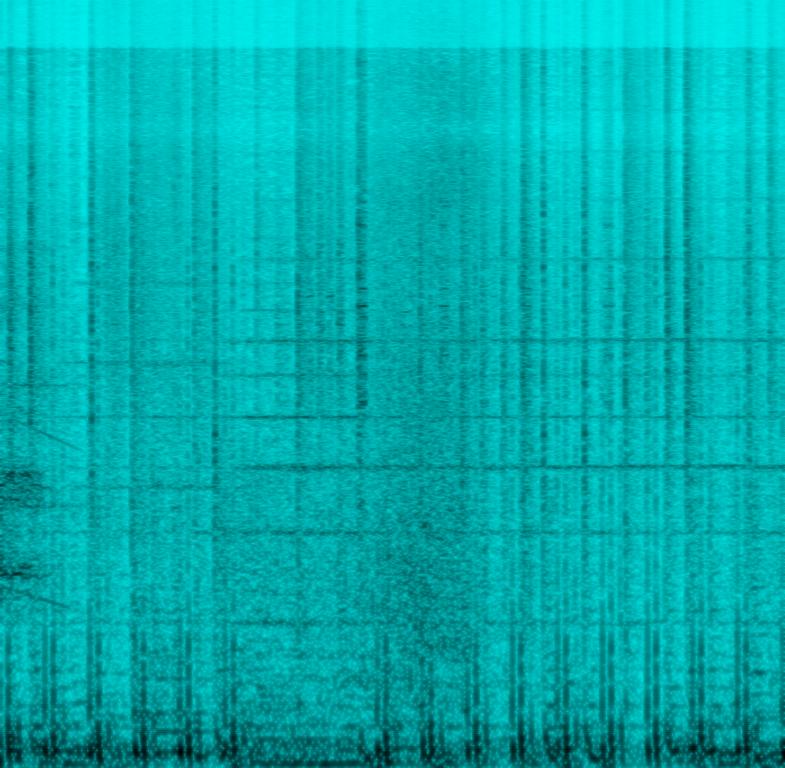
The song is an instrumental  soundtrack for a video game. The song tempo is medium with a string section,aging, cello playing a tense lower harmony, steady drumming rhythm, and ambient sounds like a bull galloping, man screaming and hood steps. The music is a soundtrack for a video game and has poor audio quality.